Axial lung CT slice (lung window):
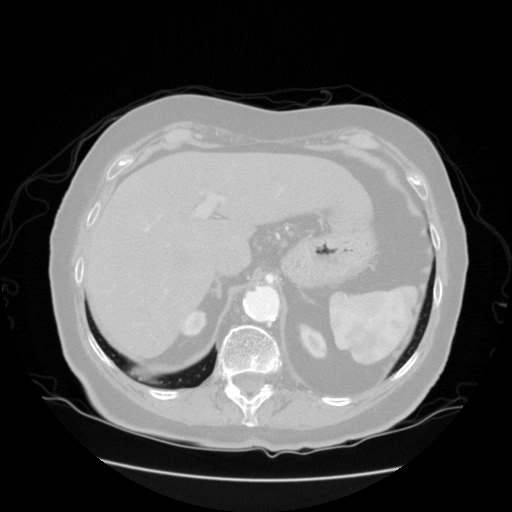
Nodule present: no